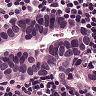
Metastatic tissue present: yes